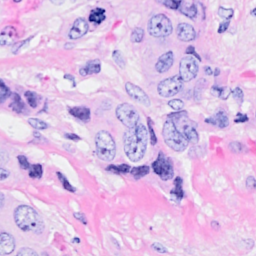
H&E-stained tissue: Breast